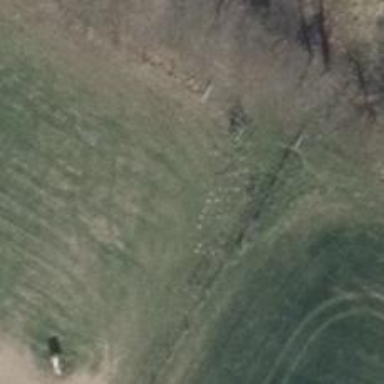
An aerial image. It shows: Hunting stand.